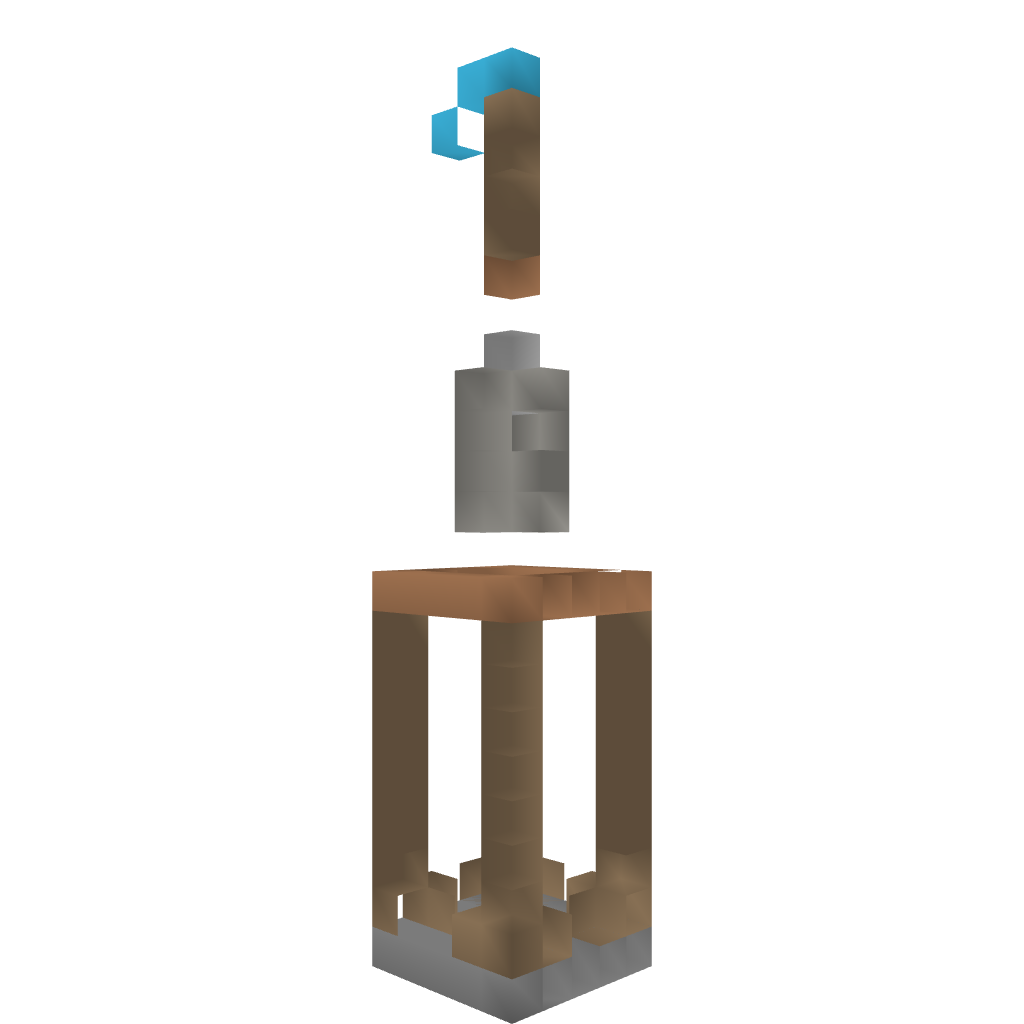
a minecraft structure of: Water Tank